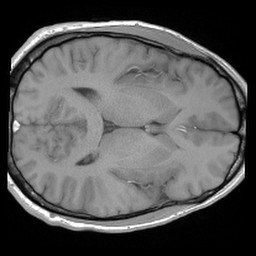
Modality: FLASH
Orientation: axial
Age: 38
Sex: male
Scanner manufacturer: siemens
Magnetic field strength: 3 T
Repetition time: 0.245 s
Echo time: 0.0026 s